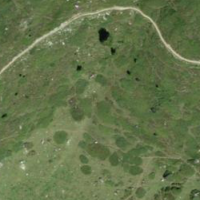
EUNIS habitat code: 26
Species observed at this site:
Arnica montana
Marmota marmota
Pilosella officinarum